Question: I want to create helper function to display all the keys in a tree-like structure for easier visualization.
Indeed, tuple's print is opaque.
My function should work like
'''
tuple_to_display = ((1, 3, None)2,((None, 3, 4), 5,(6, 7, 8)))
display_keys(tuple_to_display)
'''
'display_keys' in a command line should look like that:

Could you tell me what I missed in the code below ?
'''
class TreeNode:
def __init__(self,key):
self.key = key
self.left = None
self.right = None
def parse_tuple(data):
if isinstance(data,tuple) and len(data)==3:
node = TreeNode(data[1])
node.left= parse_tuple(data[0])
node.right = parse_tuple(data[2])
if data == None:
node = None
else:
node = TreeNode(data)
return node
def display_keys(node, space=' ', level=0):
# print(node.key if node else None, level)
# If the node is empty
if node is None:
print(space*level + '')
return
# If the node is a leaf
if node.left is None and node.right is None:
print(space*level + str(node.key))
return
# If the node has children
display_keys(node.right, space, level+1)
print(space*level + str(node.key))
display_keys(node.left,space, level+1)
tuple_to_display = ((1, 3, None), 2, ((None, 3, 4), 5,(6, 7, 8)))
tree2 = parse_tuple(tuple_to_display)#This is working
print(display_keys(tree2, ' ')) #This give me none
'''
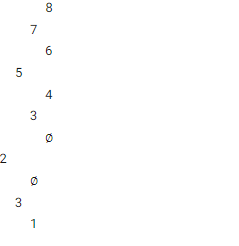
Answer: The problem comes from 'parse_tuple(data):' you should replace the second 'if' by 'elif'.
What you could also do is a 'return node' after you first if. That should also work and maybe was your first intent.
Not doing either of the above means that what you return is 'TreeNode(data)'
Next the fact that 'print(display_keys(tree2, ' '))' prints 'None' is completely logical since the return type of the function has no return. The prints are handled inside the function.
By modifying the code accordingly->
'''
...
def parse_tuple(data):
if isinstance(data,tuple) and len(data)==3:
node = TreeNode(data[1])
node.left= parse_tuple(data[0])
node.right = parse_tuple(data[2])
elif data == None:
node = None
else:
node = TreeNode(data)
return node
...
display_keys(tree2, ' ')
'''
I get
'''
8
7
6
5
4
3
2
3
1
'''